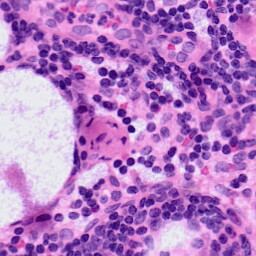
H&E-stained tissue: LymphNode